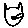
Label: cat